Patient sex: M
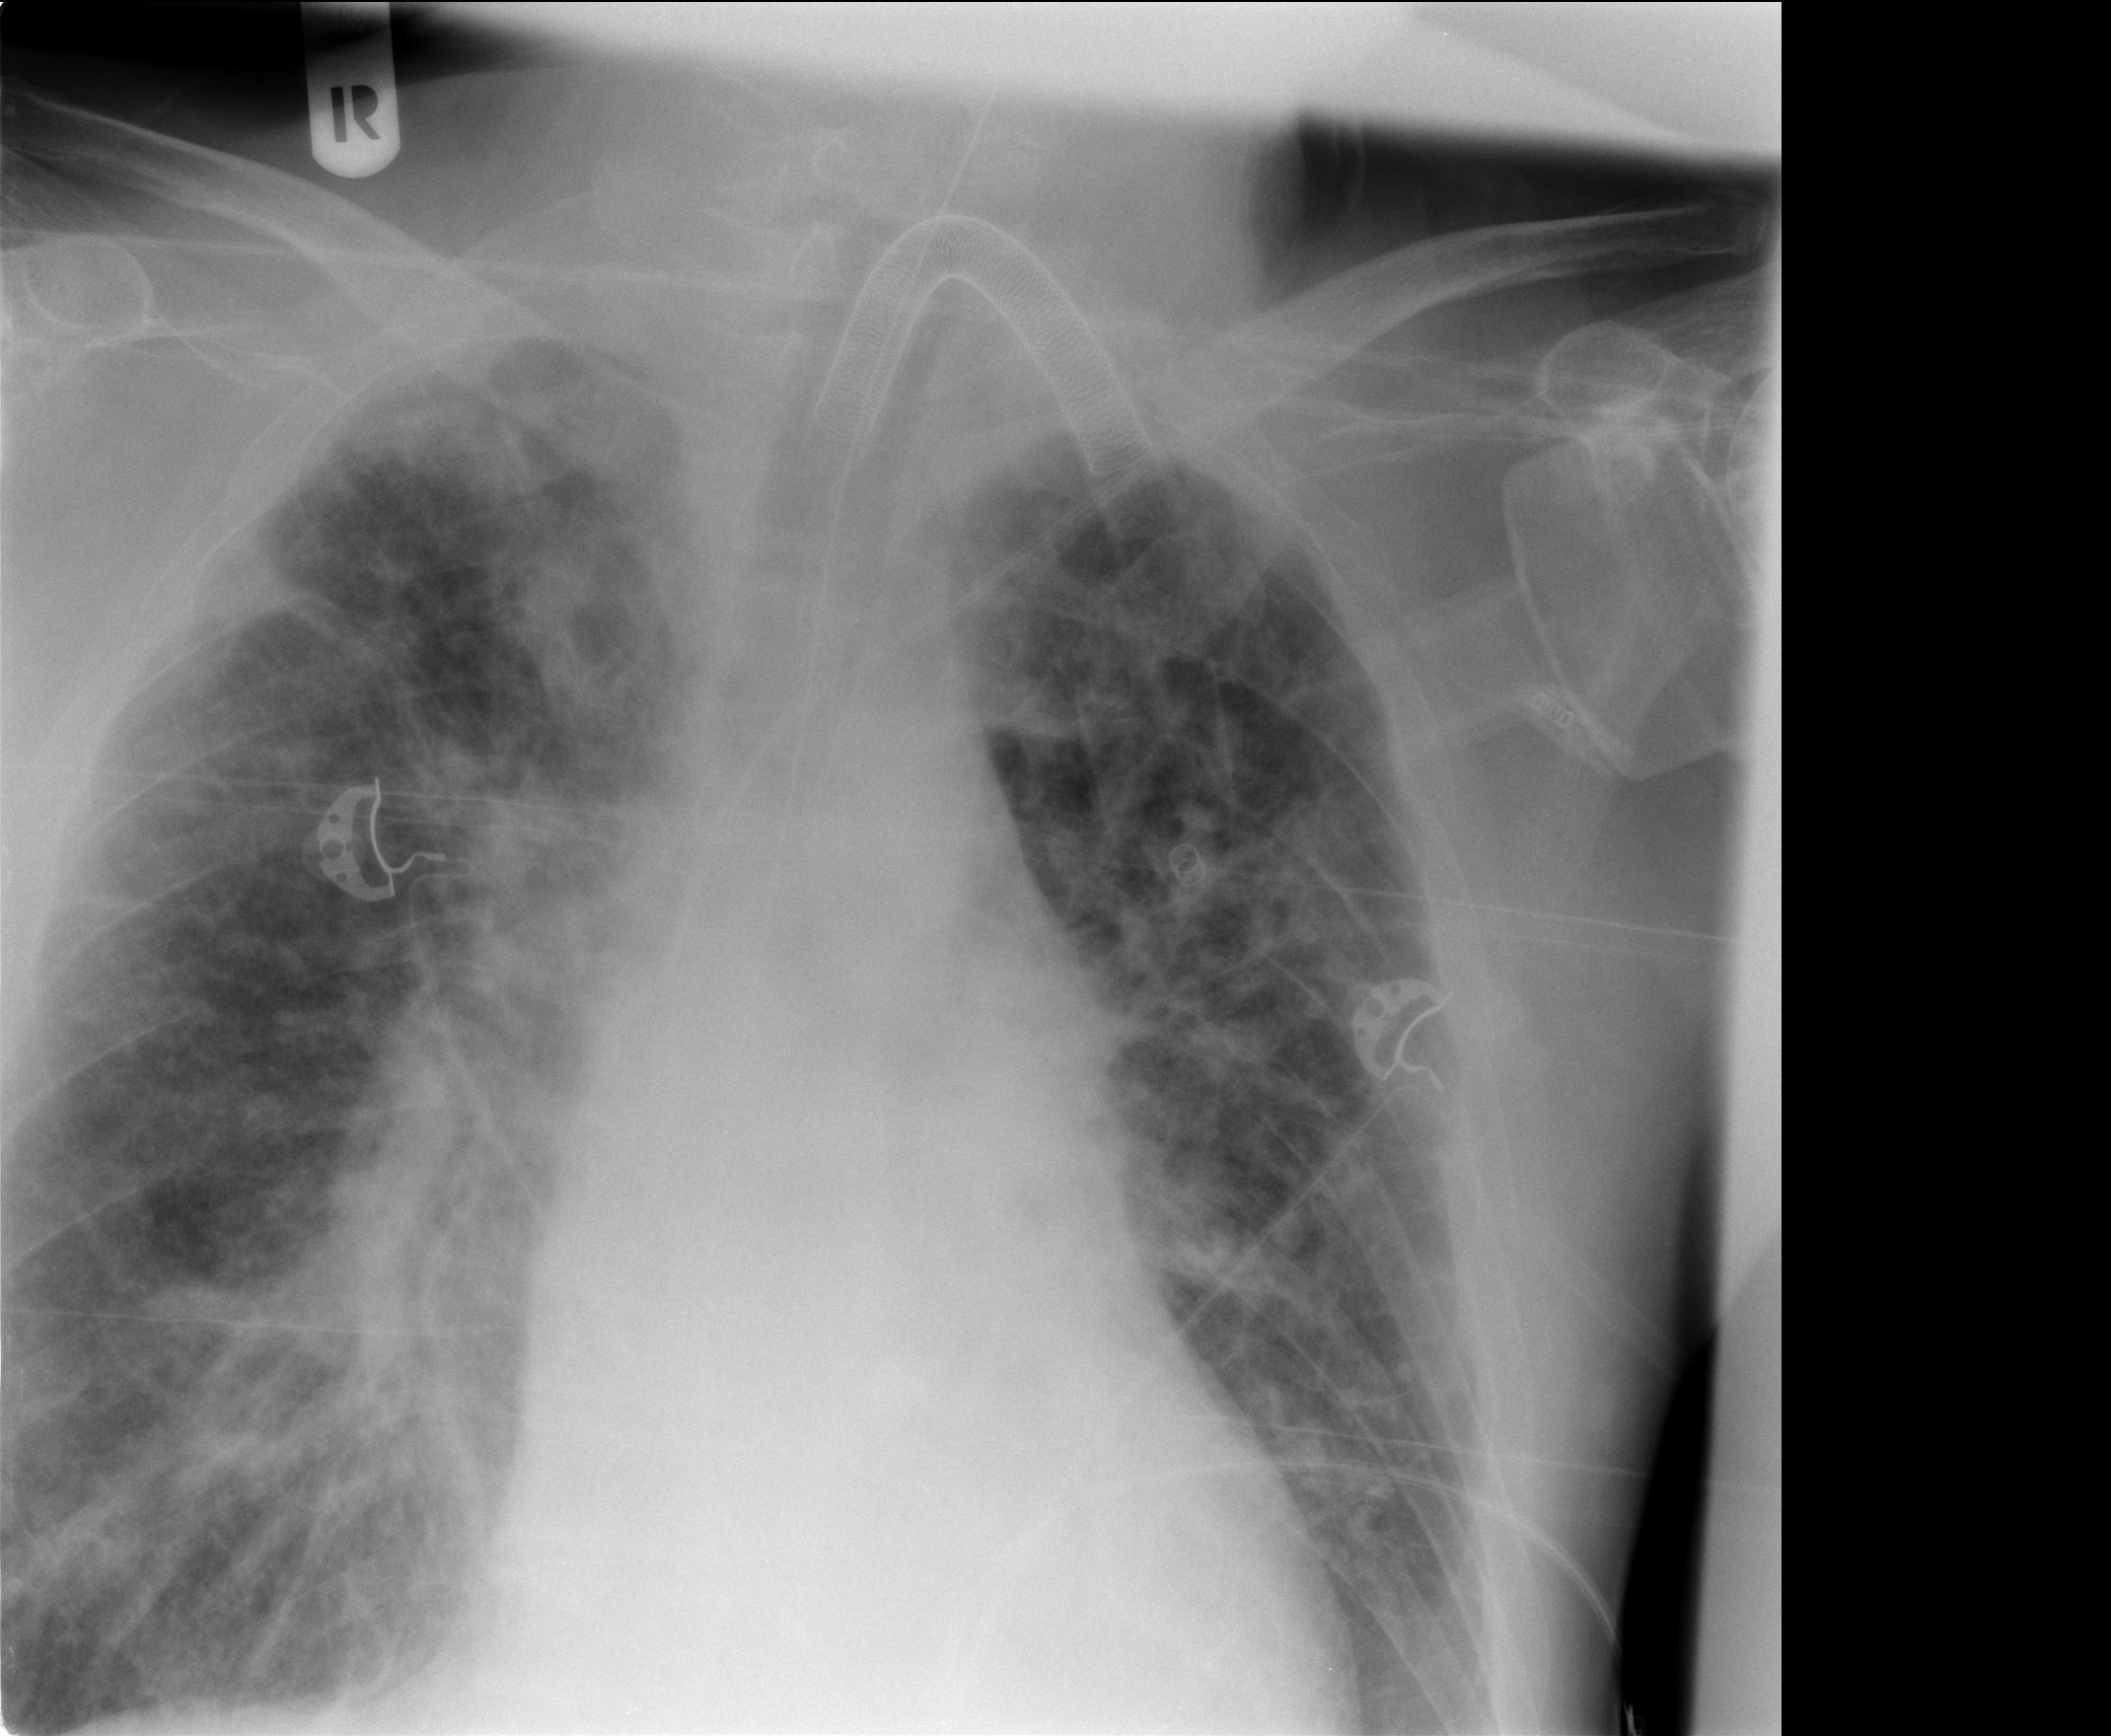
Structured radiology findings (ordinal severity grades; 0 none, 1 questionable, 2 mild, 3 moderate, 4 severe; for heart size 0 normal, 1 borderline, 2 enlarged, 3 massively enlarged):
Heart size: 0
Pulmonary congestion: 1
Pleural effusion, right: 0
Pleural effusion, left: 0
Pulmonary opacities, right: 1
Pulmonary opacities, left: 1
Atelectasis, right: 1
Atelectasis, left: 1